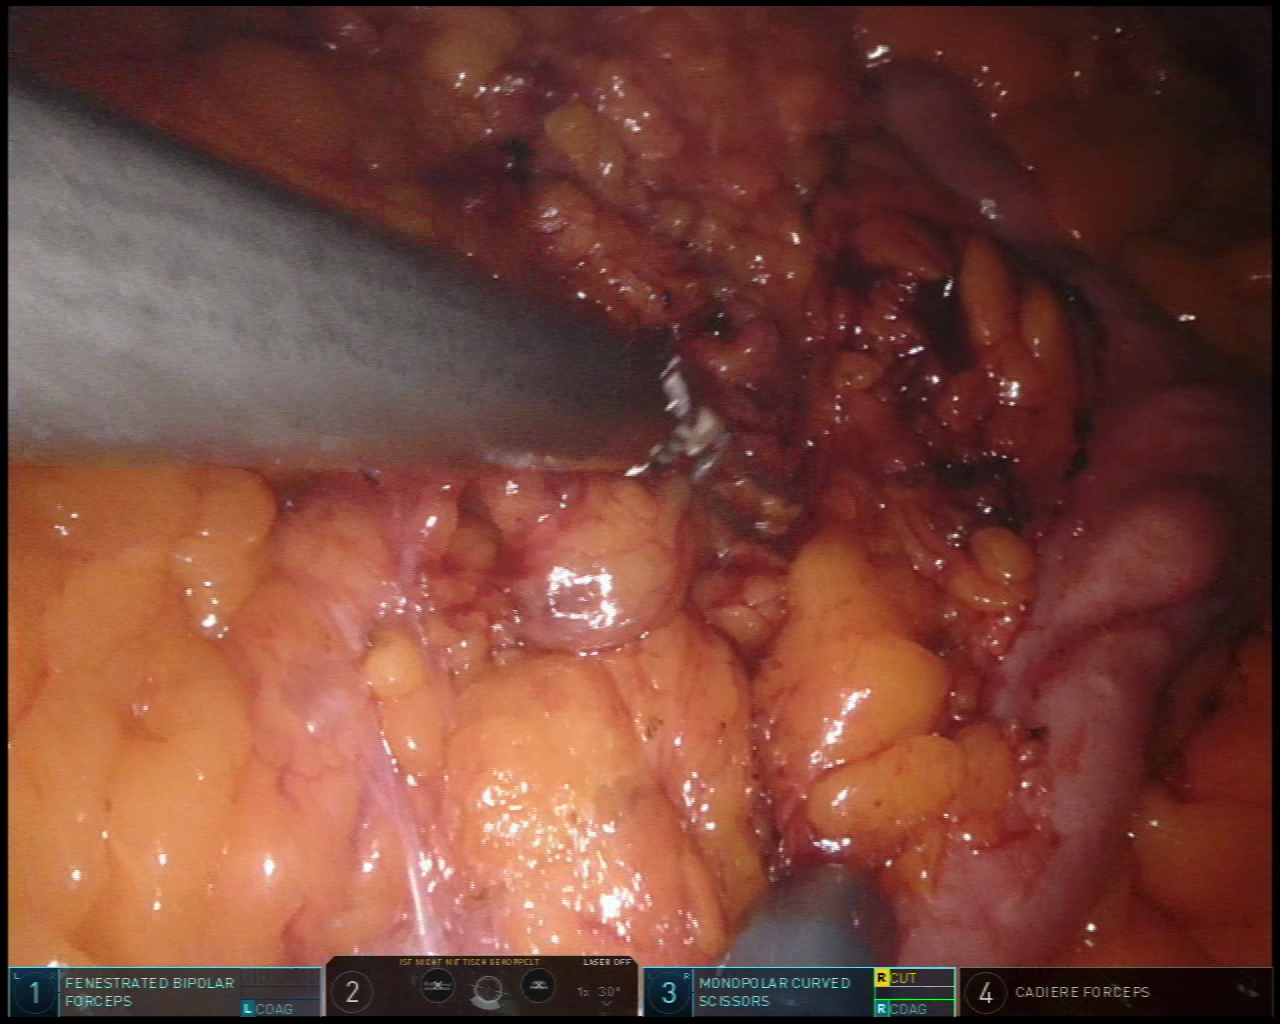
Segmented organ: colon
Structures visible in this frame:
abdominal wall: no
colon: yes
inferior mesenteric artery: no
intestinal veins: no
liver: no
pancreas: no
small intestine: no
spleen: no
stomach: no
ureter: no
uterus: no
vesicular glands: no